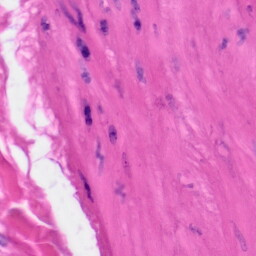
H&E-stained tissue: Skin